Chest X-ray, AP view. Patient: 41 years old, sex M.
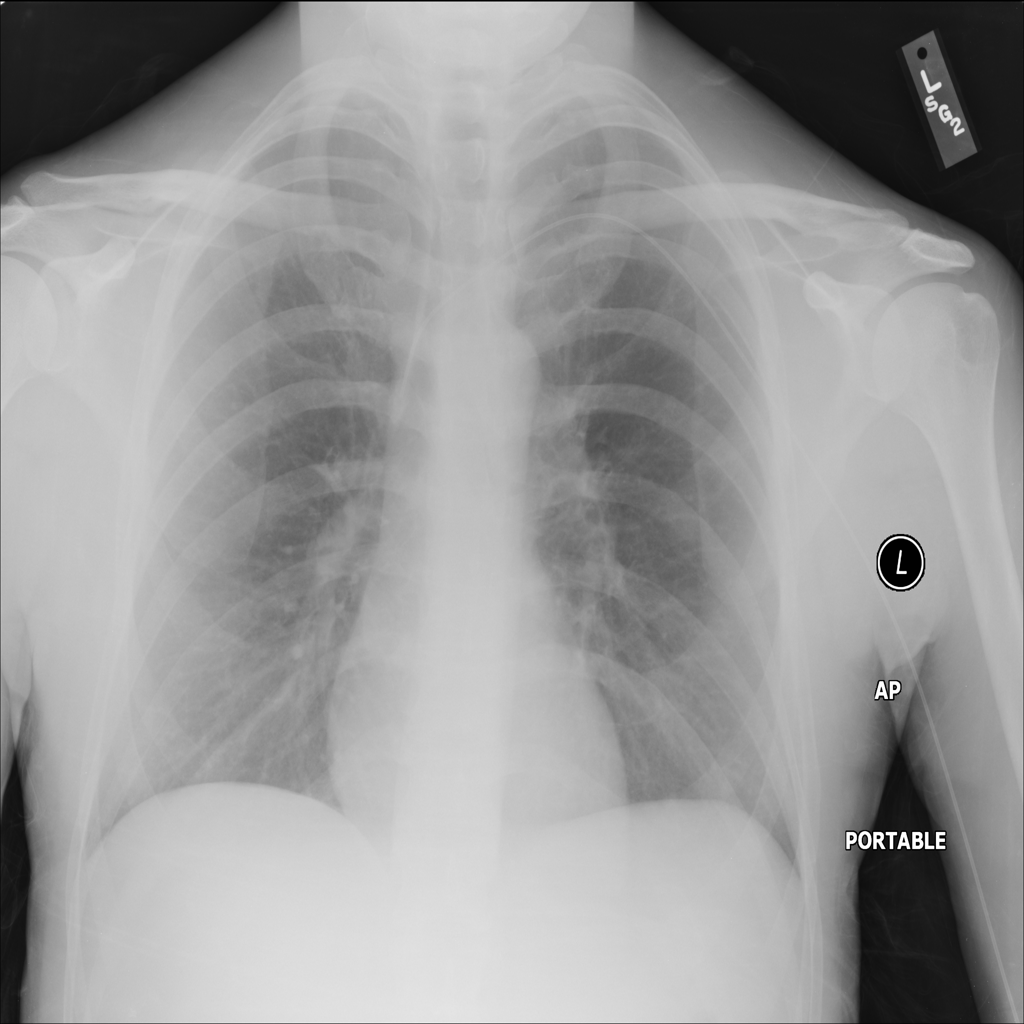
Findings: No Finding